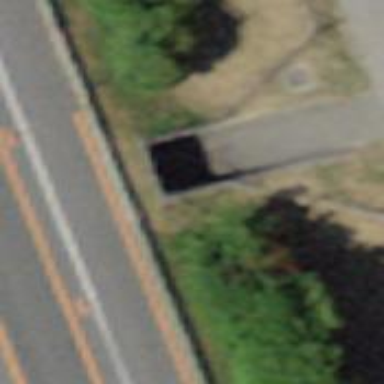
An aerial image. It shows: Track tunnel with grade1 tracktype.